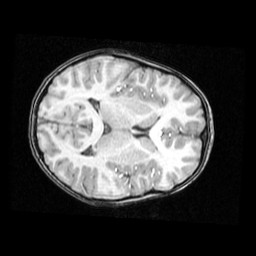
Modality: T1w
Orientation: axial
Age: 9
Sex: female
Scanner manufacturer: ge
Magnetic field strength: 1.5 T
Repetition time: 0.03333 s
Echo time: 0.008 s